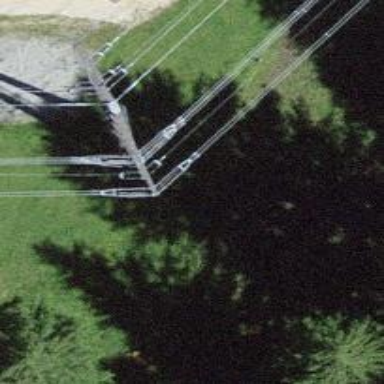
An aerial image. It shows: Power tower.